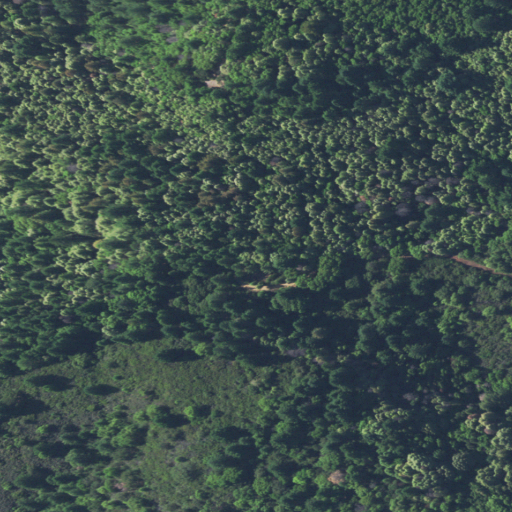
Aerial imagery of mountain in California named Queens Peak containing grassland and evergreen forest